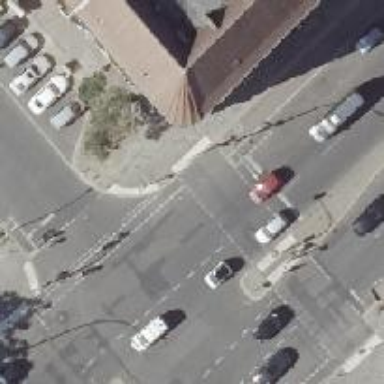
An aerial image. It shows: Crossing with traffic signals.